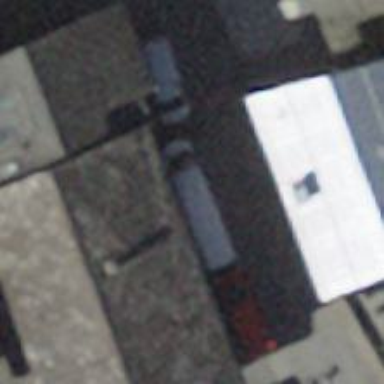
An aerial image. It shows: Beauty shop.